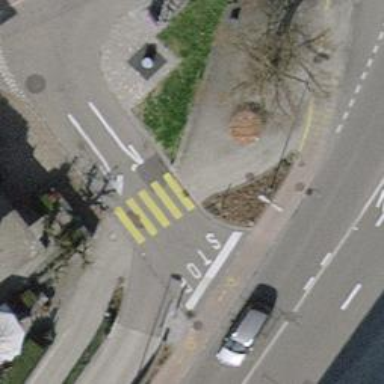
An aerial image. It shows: Uncontrolled road crossing.